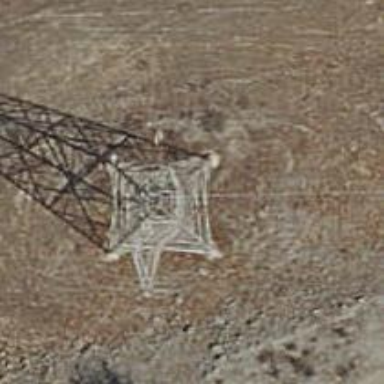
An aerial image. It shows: Power line is depicted.